Question: I'm writing sql UPDATE to 2 columns with 2 conditions. Before I run sql the sender_del_flag and receiver_del_flag are all 0 but after I run this some value return null. I wonder why it changed to null. How to fix this?
'''
UPDATE 'messages' SET
receiver_del_flag = CASE
WHEN 'id'='4' AND receiver='92' THEN '1'
WHEN 'id'='6' AND receiver='92' THEN '1'
WHEN 'id'='8' AND receiver='92' THEN '1'
END,
sender_del_flag = CASE
WHEN 'id'='4' AND sender='92' THEN '1'
WHEN 'id'='6' AND sender='92' THEN '1'
WHEN 'id'='8' AND sender='92' THEN '1'
END
WHERE id IN ('4', '6', '8')
'''

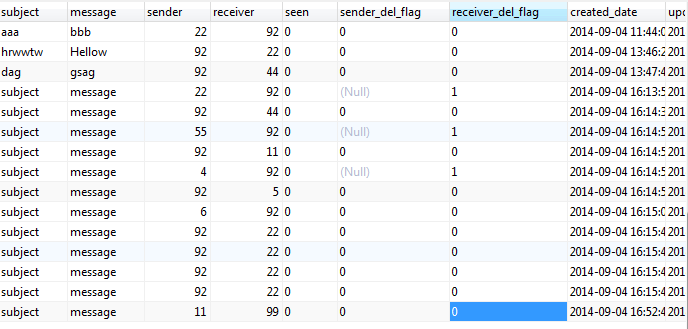
Answer: This fixes the problem:
'''
UPDATE 'messages' SET
receiver_del_flag = CASE
WHEN 'id'='4' AND receiver='92' THEN '1'
WHEN 'id'='6' AND receiver='92' THEN '1'
WHEN 'id'='8' AND receiver='92' THEN '1'
ELSE receiver_del_flag
END,
sender_del_flag = CASE
WHEN 'id'='4' AND sender='92' THEN '1'
WHEN 'id'='6' AND sender='92' THEN '1'
WHEN 'id'='8' AND sender='92' THEN '1'
ELSE sender_del_flag
END
WHERE id IN ('4', '6', '8');
'''
Your 'where' clause is getting rows where the 'sender' and 'receiver' are '92'. These are set correctly. It is also getting rows where the values are not '92'. These are set to 'NULL', because there was no 'ELSE' clause.